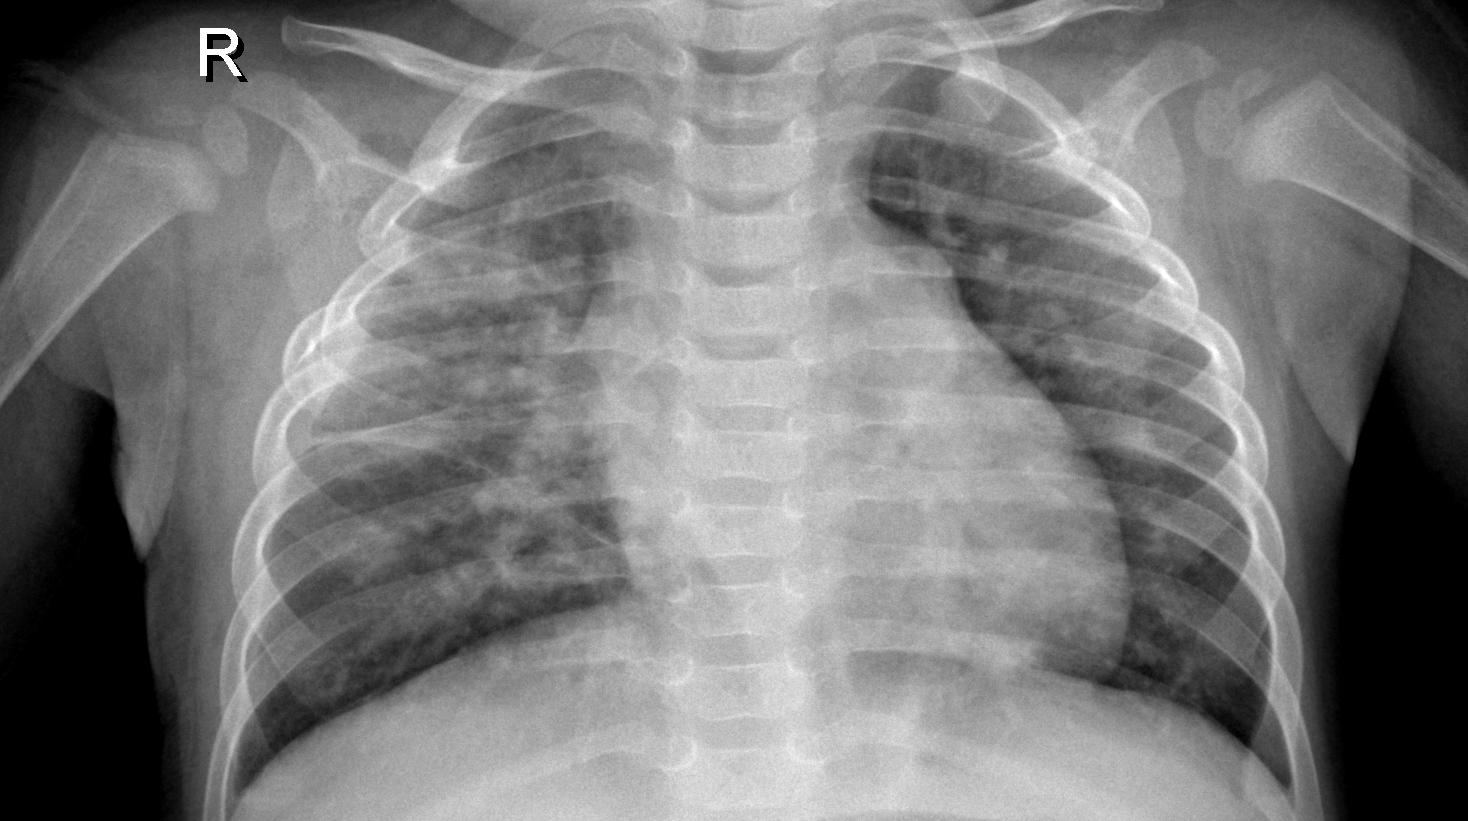
Diagnosis: PNEUMONIA